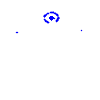
Particle: pion